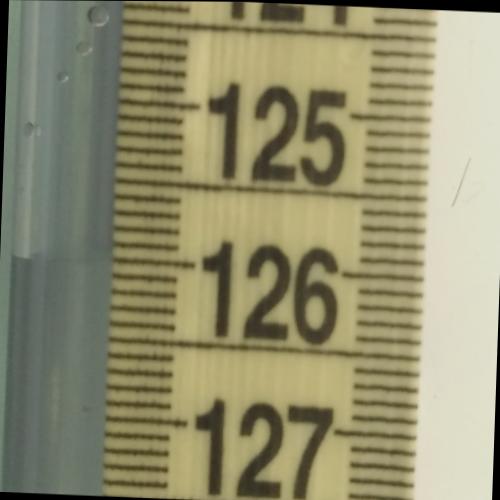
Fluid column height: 126.0 cm